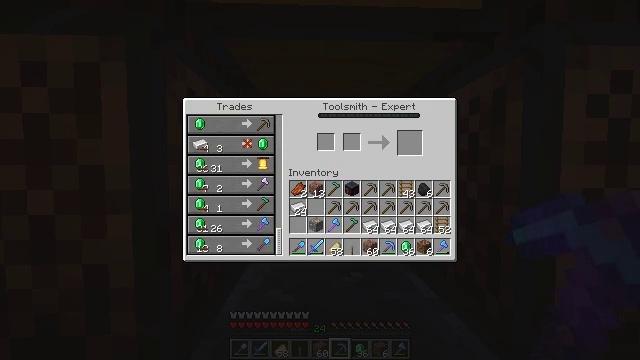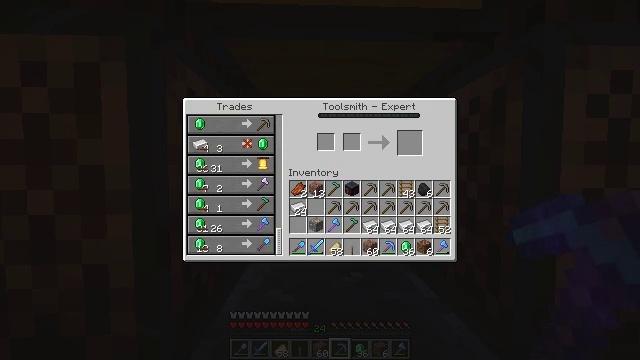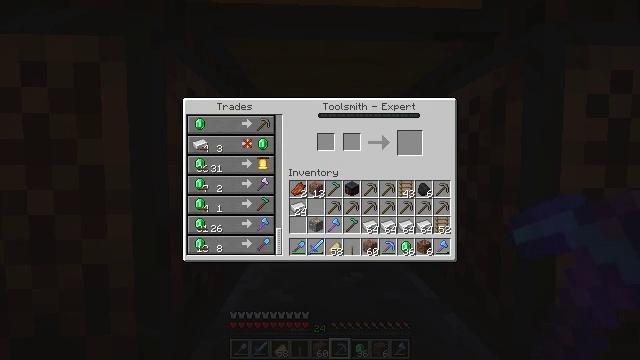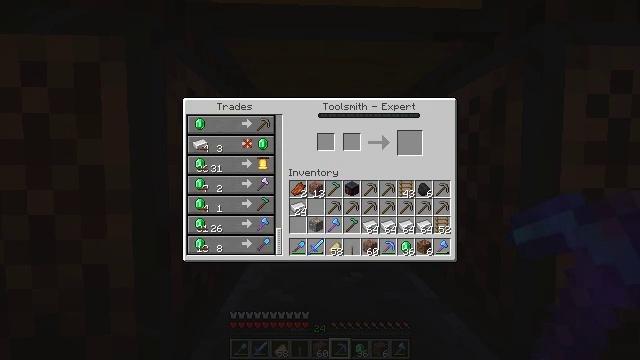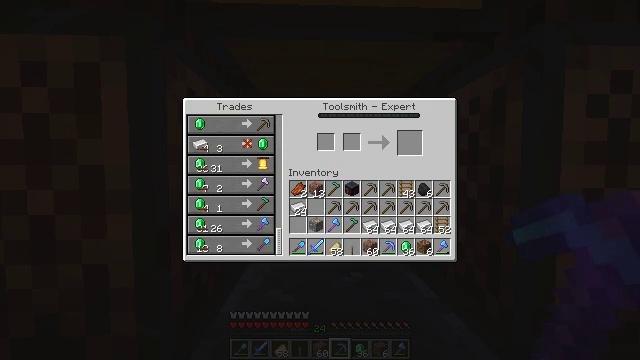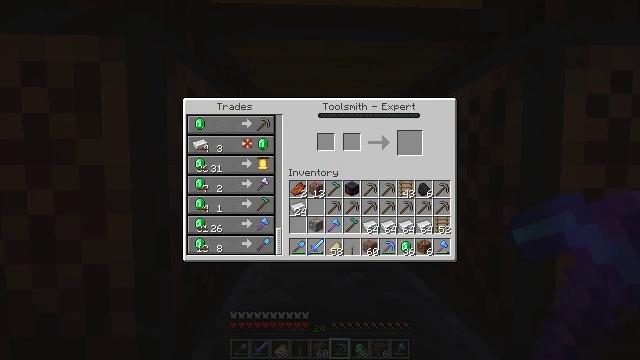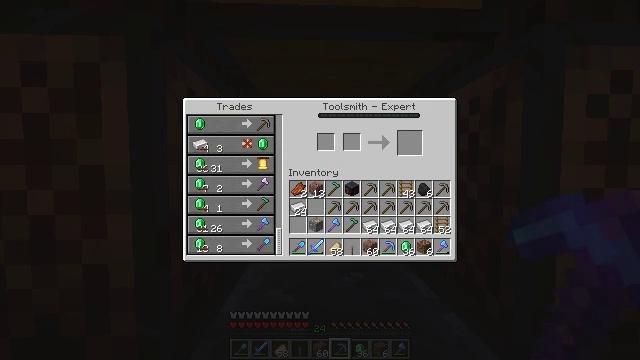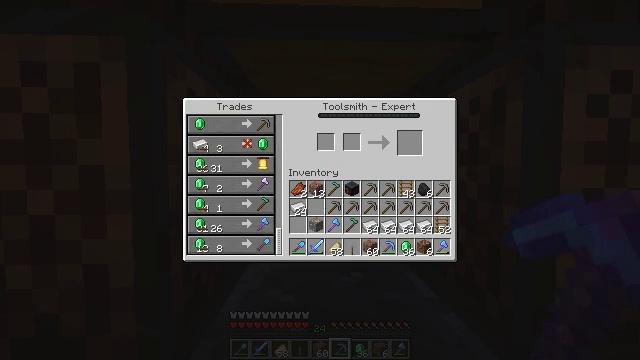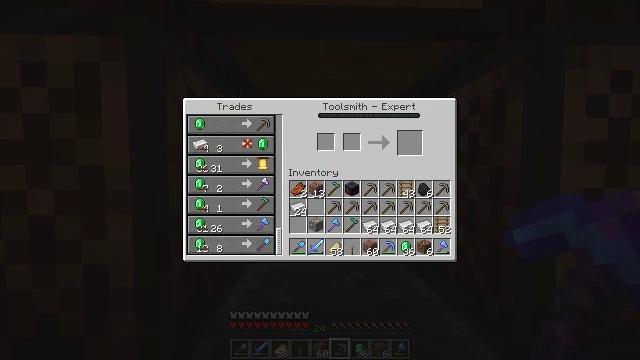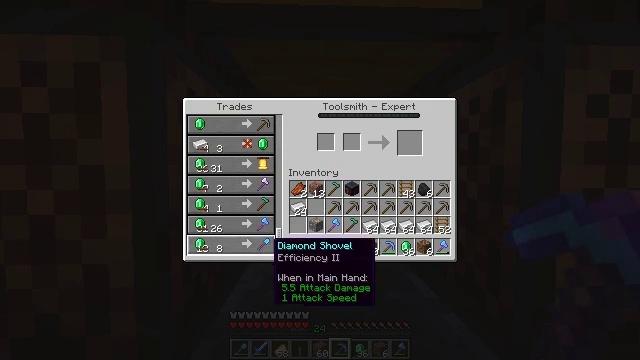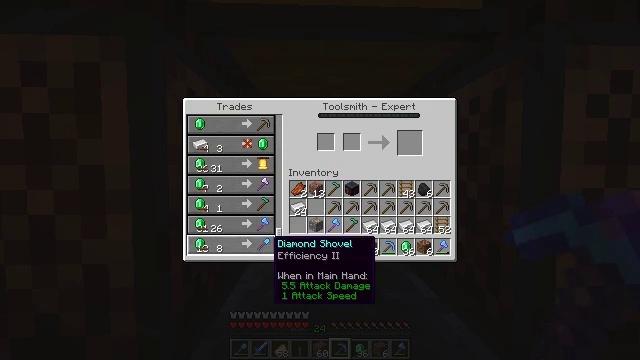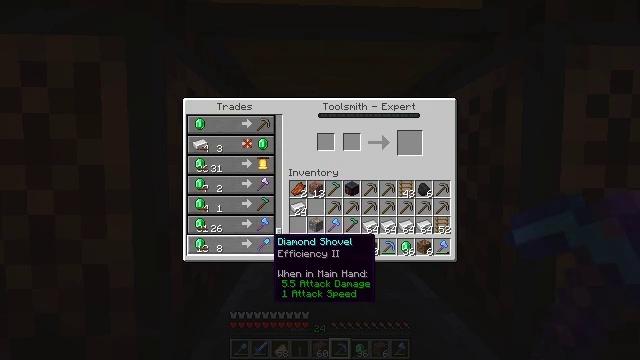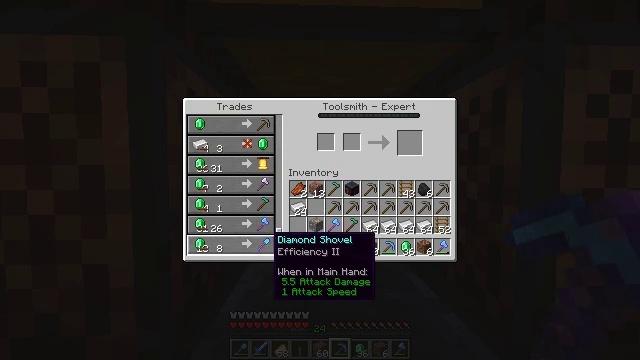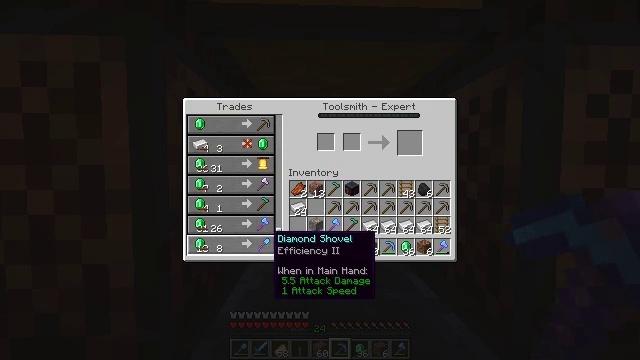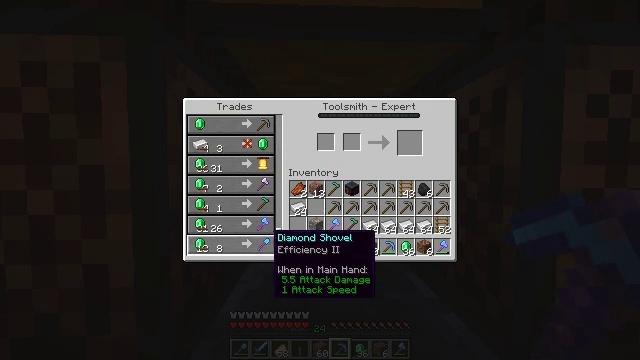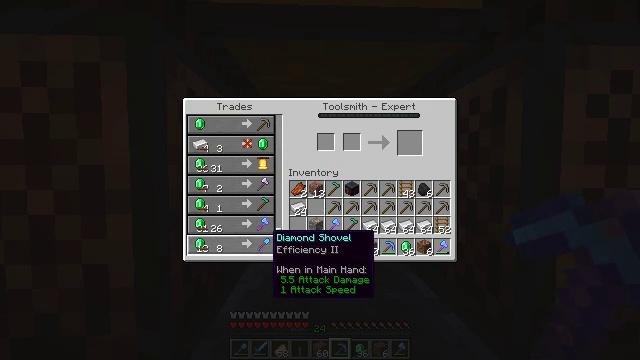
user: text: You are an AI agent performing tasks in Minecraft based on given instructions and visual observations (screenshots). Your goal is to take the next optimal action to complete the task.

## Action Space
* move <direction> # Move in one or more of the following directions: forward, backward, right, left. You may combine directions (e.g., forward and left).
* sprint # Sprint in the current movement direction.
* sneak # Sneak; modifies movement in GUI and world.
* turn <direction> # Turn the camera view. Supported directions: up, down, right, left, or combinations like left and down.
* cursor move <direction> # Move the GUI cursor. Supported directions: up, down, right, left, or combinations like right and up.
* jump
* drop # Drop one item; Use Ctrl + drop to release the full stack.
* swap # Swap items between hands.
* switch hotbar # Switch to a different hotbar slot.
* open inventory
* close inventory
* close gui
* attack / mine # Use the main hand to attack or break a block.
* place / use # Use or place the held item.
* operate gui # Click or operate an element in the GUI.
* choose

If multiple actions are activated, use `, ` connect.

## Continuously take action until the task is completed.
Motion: motion action
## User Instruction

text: Use the crafting table to make a diamond shovel.
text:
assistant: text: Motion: no_op
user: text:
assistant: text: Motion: no_op
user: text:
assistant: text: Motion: cursor move up
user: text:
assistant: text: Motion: cursor move up
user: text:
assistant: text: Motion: cursor move up
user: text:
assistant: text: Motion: no_op
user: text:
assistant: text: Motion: no_op
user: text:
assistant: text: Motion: no_op
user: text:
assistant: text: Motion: no_op
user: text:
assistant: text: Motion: no_op
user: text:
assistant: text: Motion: no_op
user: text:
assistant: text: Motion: no_op
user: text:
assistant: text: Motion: no_op
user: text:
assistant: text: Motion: no_op
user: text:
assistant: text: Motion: no_op
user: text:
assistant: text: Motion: no_op
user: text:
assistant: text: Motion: no_op
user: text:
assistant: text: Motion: operate gui
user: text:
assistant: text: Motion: operate gui
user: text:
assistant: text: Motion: no_op
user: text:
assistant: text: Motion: no_op
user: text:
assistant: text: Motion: no_op
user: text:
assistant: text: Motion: cursor move right and up
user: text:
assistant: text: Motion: cursor move right and up
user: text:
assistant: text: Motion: cursor move right and up
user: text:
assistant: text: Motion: cursor move up
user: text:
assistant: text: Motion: no_op
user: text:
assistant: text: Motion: no_op
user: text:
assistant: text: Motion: no_op
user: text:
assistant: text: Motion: no_op